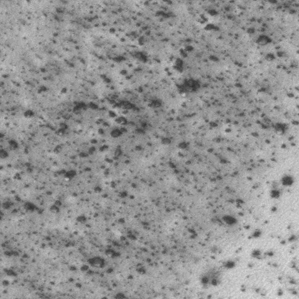
Label: frost